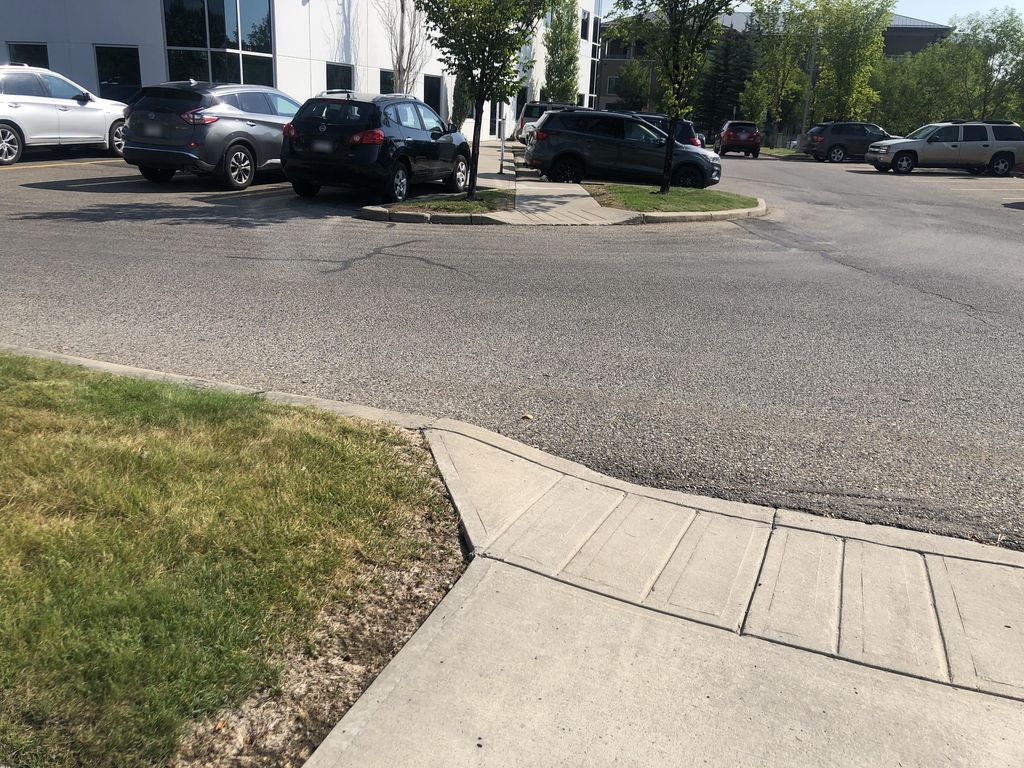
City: calgary